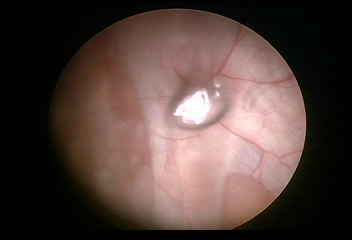
Modality: WLC
Class: Normal mucosa
Bladder cancer association: No